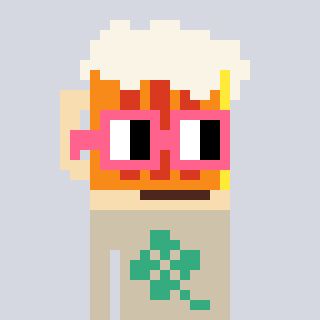
a pixel art character with square pink glasses, a beer-shaped head and a bege-colored body on a cool background